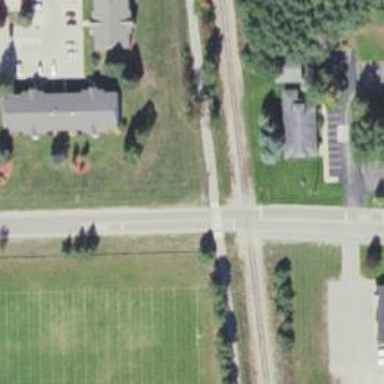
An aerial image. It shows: Level crossing along the railway.